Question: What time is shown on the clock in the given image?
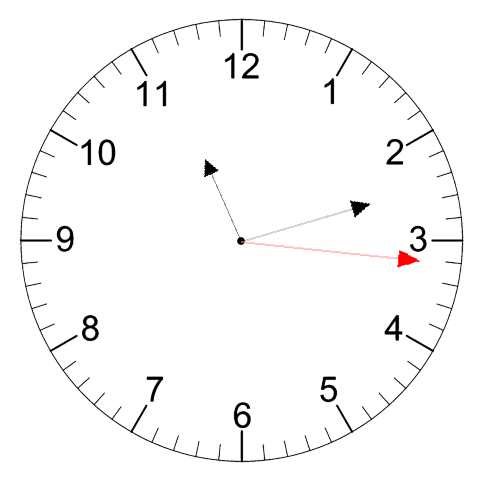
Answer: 11:12:16